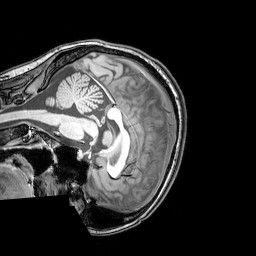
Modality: T1w
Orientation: sagittal
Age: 25
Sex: female
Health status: healthy
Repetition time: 0.081 s
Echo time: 0.037 s